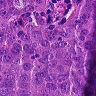
Metastatic tissue present: yes